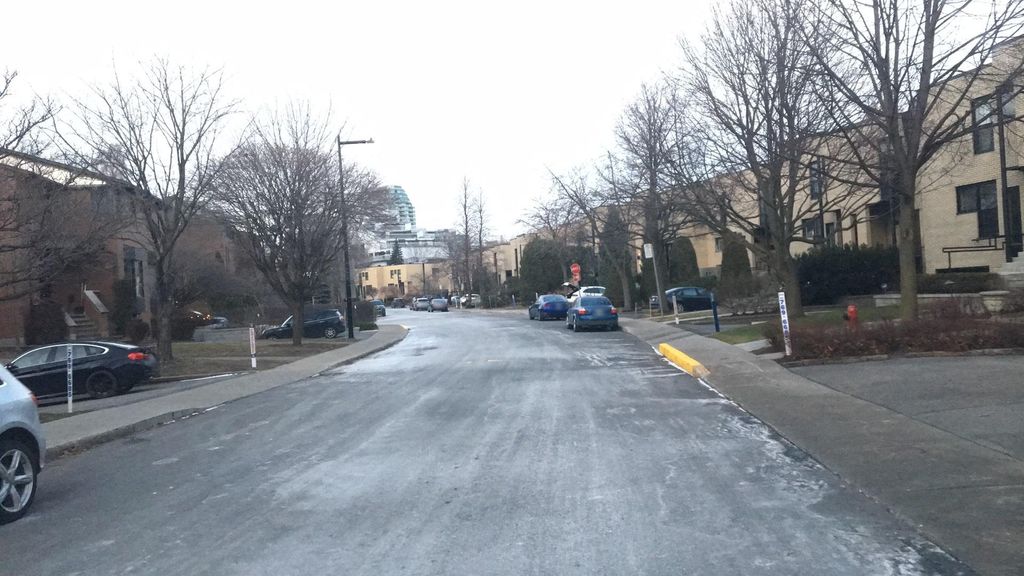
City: montreal